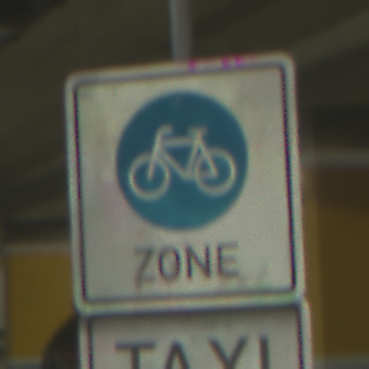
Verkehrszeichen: BeginnFahrradzone
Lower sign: BesondereFahrzeugeUndTransportgueter1
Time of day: NotSpecified
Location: Indoor (Special)
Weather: NotSpecified
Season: NotSpecified
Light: Artificial